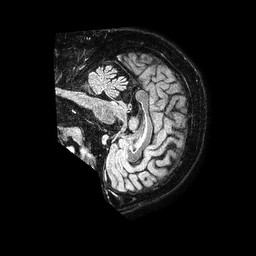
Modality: FLAIR
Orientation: sagittal
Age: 51
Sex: male
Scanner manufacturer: philips
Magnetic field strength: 1.5 T
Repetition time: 4.8 s
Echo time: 0.3 s